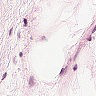
Metastatic tissue present: no